Question: I'm using Postgres to parse some data. I have a SQL table called 'person_roles' within a database called Congress. This 'person_roles' table contains the following columns:
- person_id (each id is a unique person), - type (Senator or Representative), - start_date (the date this person starting to serve in the congress, e.g. 1789-03-04 or e.g. 2015-01-06), - end_date (the date this person ending to serve in the congress, e.g. 1791-03-03, or e.g. 2021-01-03), - state (which US state does this person serve in his/her term)- party (Democrat, Republican, and many other parties; note that there are 4228 people for total whose parties are neither Democrat nor Republican, from 1789 to 2015.)
I want to parse this SQL table and get the following output. Then I want to export such results to a csv file.
My desired output table should have the following columns:
- Year (starting from 1789 and ending in 2015: 1789, 1790, ..., 2014, 2015)- Number (or count) of total Democratic persons (both senators and representatives) for EACH YEAR for all the states - Number (or count) of total Republican persons (both senators and representatives) for EACH YEAR for all the states- Number (or count) of other parties' persons (both senators and representatives) for EACH YEAR for all the states
Since there are 227 years from 1789 to 2015, my desired output table should have 227 rows.
Note that for each year, e.g. 1996, as long as a person's start_date is in this year or before this year (e.g.<=1996-12-31), AND his/her end_date is in this year or after this year (e.g.>=1996-01-02) AND his/her start_date <= end_date, then this person would be counted as a Congress member who serves in this year (e.g. 1996).
I know how to find the number of Democrats or Republicans or Other Parties for a given year in this table. Basically, for example, if I type the following command in congress=#
'''
SELECT COUNT(*) AS numberdem
FROM person_roles
WHERE party = 'Democrat'
AND start_date <= '1996-12-31'
AND end_date >= '1996-01-02'
AND start_date <= end_date;
'''
then I will get the result:
'''
numberdem
----------------
251
(1 row)
'''
Similarly, if I type the following command:
'''
SELECT COUNT(*) AS numberrep
FROM person_roles
WHERE party = 'Republican'
AND start_date <= '1996-12-31'
AND end_date >= '1996-01-02'
AND start_date <= end_date;
'''
then I will get the result:
'''
numberrep
----------------
291
(1 row)
'''
If I type:
'''
SELECT COUNT(*) AS numberother
FROM person_roles
WHERE party <> 'Republican'
AND party <> 'Democrat'
AND start_date <= '1996-12-31'
AND end_date >= '1996-01-02'
AND start_date <= end_date;
'''
then I will get the result:
'''
numberother
-----------------
2
(1 row)
'''
However, I do not know how to get a result table that consists of 4 columns where the 1st column gives the year (each year from 1789 to 2015), the 2nd column gives the number of Democrats (numberdum) of each specific year from 1789 to 2015, the 3rd column gives the number of Republicans (numberrep) of each specific year from 1789 to 2015, and the 4th column gives the number of Other Parties (numberother) of each specific year from 1789 to 2015. Eventually, I want to export this SQL output table of 227 rows (because there are 227 years from 1789 to 2015) and 4 columns to a csv file.
How can I achieve such task with SQL command? If this task is not durable with SQL, should I export all the data from the table person_roles and export that to an Excel csv and parse that Excel file instead?
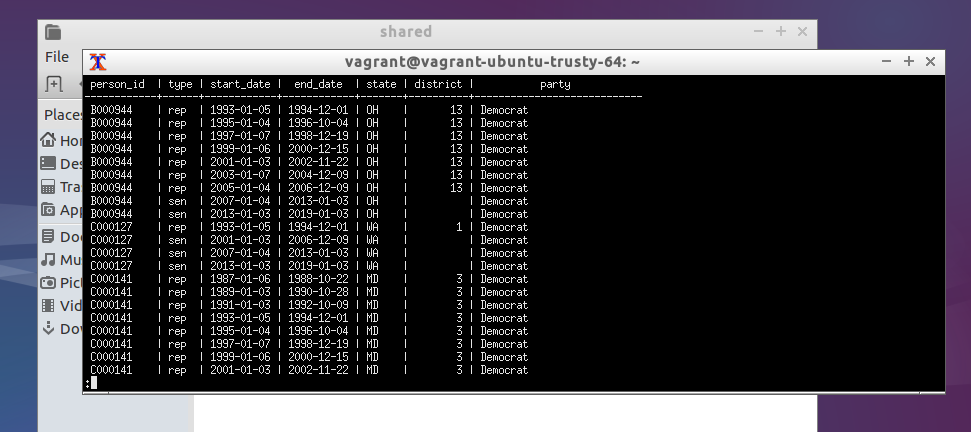
Answer: You basically want to duplicate the person for each year they served in, and then group by that so you can count them in each year. Then to turn the counts into columns, you can sum a conditional statement that looks for the value you want to count. Something like:
'''
select
year,
sum(case when party = 'Republican' then 1 else 0 end) as republicans,
sum(case when party = 'Democrat' then 1 else 0 end) as democrats,
sum(case when party <> 'Republican' and party <> 'Democrat' then 1 else 0 end) as other
from person_roles p
join generate_series(1789,2015) as s(year)
on year between date_trunc('year', start_date)
and date_trunc('year', end_date)
group by year;
'''